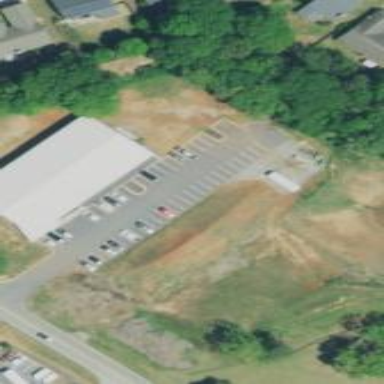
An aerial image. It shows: Commercial building that houses fitness center.